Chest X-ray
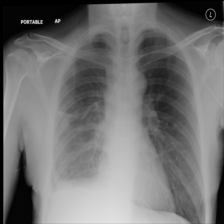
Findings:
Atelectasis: negative
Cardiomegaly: negative
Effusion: positive
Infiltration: positive
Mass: negative
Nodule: negative
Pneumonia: negative
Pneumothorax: negative
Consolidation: negative
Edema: negative
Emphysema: negative
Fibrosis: negative
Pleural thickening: negative
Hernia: negative